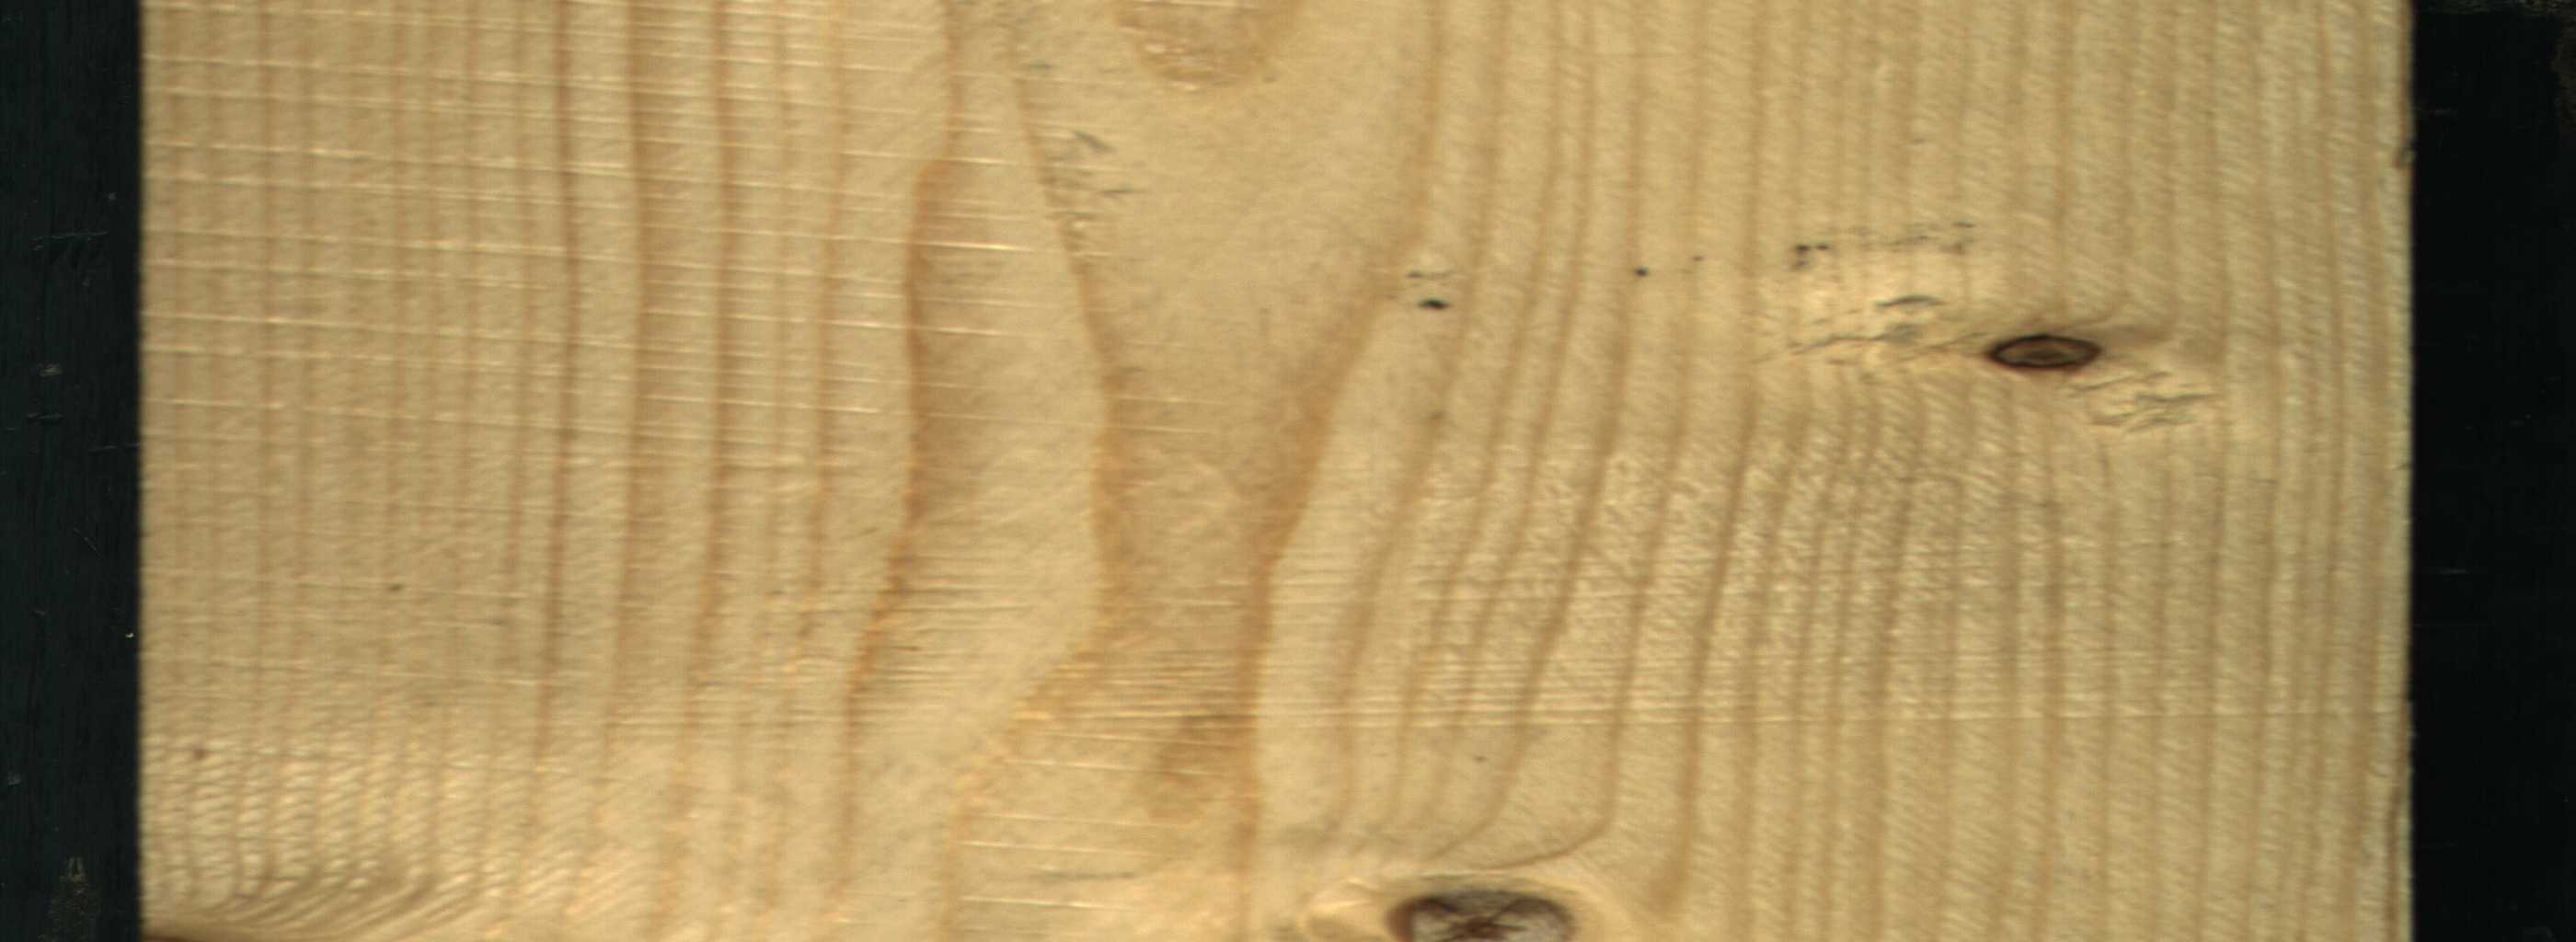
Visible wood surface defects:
Dead_Knot
Dead_Knot